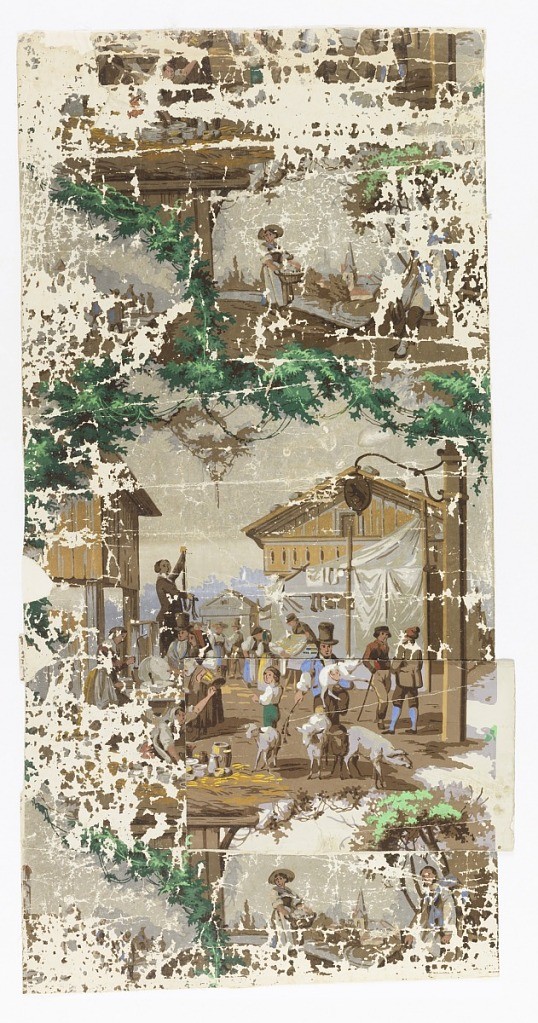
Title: Sidewall
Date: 1840s
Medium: Block-printed paper
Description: Landscape views with woman walking along river carrying basket, man carrying pig with a small flock of sheep, market scene, vignetted in a framework of foliage.